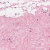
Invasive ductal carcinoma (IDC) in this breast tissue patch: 0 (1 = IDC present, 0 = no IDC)